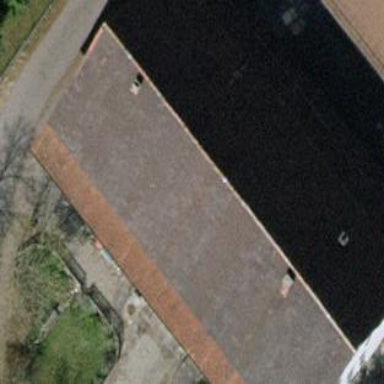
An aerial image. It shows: Farm building.